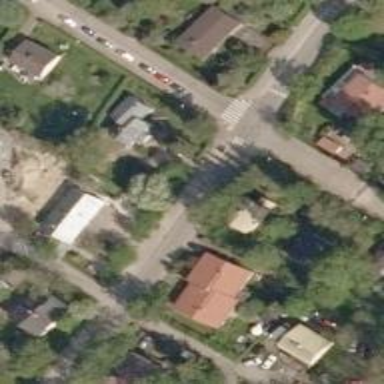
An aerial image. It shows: Footway with asphalt surface and crossing.